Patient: sex M, age 45
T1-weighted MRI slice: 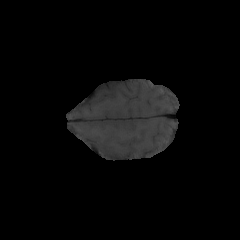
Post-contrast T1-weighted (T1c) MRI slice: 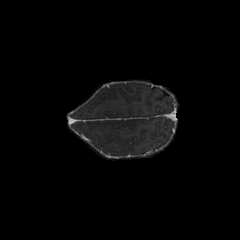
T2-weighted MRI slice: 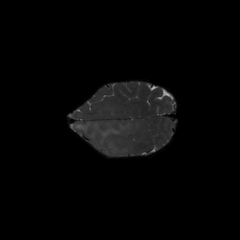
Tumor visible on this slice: yes
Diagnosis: Astrocytoma, IDH-mutant
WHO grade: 3